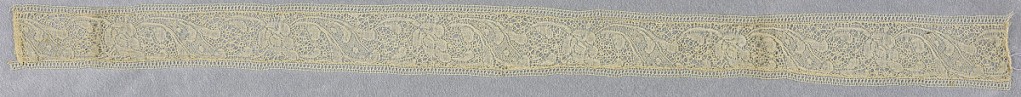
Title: Border
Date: early 18th century
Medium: linen Technique: bobbin lace
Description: Bobbin lace entre deux, floral vine; early 18th century Binche